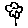
Label: flower